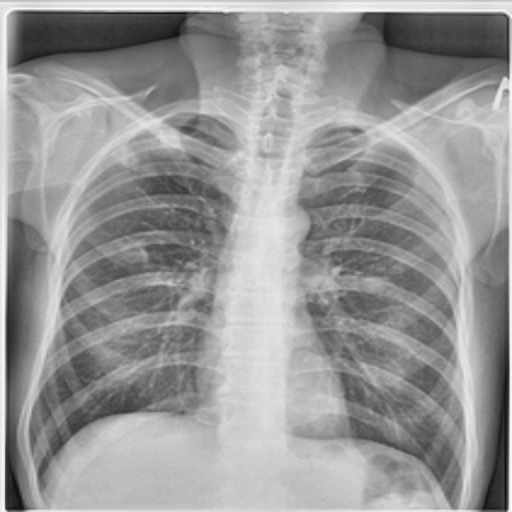
Finding: TUBERCULOSIS